Field crop: maize
Growth stage: 2
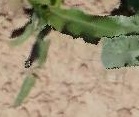
Species: maize